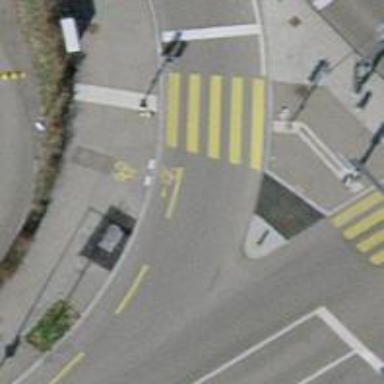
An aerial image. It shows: Asphalt cycleway with traffic signals at crossing.